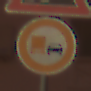
Verkehrszeichen: UeberholverbotKraftfahrzeuge
Zusatzzeichen oben: SteinschlagRechts
Umgebung: Outdoor, Urban
Tageszeit: Night
Wetter: Overcast
Licht: Artificial
Jahreszeit: Winter
Kontrast: MediumContrast